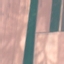
Label: AnnualCrop